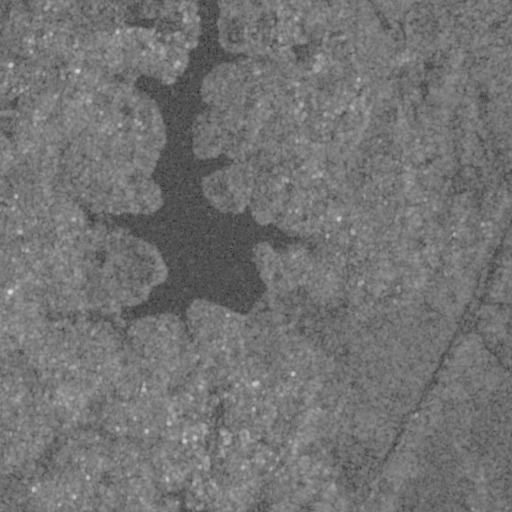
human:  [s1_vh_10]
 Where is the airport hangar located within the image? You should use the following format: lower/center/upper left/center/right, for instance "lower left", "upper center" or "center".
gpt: The airport hangar is located in the upper right of the image.
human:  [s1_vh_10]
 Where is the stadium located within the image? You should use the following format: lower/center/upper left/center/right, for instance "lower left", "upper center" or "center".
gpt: The stadium is located in the upper left of the image.
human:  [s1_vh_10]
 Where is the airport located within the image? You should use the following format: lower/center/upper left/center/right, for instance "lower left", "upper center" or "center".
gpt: There is no airport in the image.

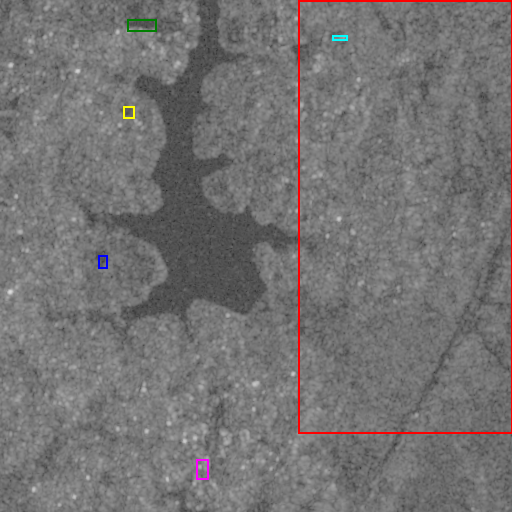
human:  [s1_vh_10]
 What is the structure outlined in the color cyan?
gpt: The structure outlined in cyan is an airport hangar.
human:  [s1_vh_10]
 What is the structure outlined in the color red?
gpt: The structure outlined in red is a crop field.
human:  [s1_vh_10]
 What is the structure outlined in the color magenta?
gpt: The structure outlined in magenta is a gas station.
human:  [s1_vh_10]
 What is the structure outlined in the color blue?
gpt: The structure outlined in blue is a park.
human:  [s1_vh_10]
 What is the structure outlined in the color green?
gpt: The structure outlined in green is a parking lot.
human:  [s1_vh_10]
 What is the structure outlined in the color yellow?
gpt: The structure outlined in yellow is a stadium.
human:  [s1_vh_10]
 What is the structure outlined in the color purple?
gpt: There is no purple outline.